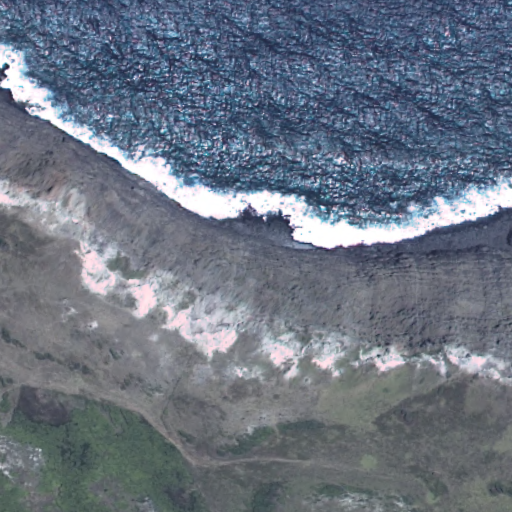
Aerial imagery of cape in Hawaii named Hālō containing only unknown